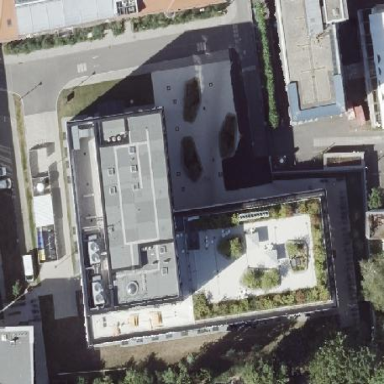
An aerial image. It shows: Research institute.